Question:
My textboxes aren't aligning with my form properly at all. I'm using Bootstrap within ASP.NET MVC 4. As you can see I'm using the form-horizontal div but im not sure why my elements are appearing all out of line. How do I get the elements to align with the labels?
'''
<div class="form-horizontal">
@Html.ValidationSummary(true)
<div class="form-group">
@Html.Label("Please enter the Inventory No", new { @class = "control-label col-md-2" })
<div class="col-md-10">
@Html.TextBoxFor(model => model.Log.InventoryNo, new {maxlength = "10", autocomplete = "off"})
@Html.ValidationMessageFor(model => model.Log.InventoryNo)
<span class="help-block">Inventory No is physically located on the Inventory sticker device on the side of a device.</span>
</div>
</div>
<div class="form-group">
@Html.Label("Please add any keywords", new { @class = "control-label col-md-2" })
<div class="col-md-10">
@Html.TextAreaFor(model => model.Tags, new {autocomplete = "off", maxlength = "250"})
@Html.ValidationMessageFor(model => model.Tags)
<span class="help-block">Required: Enter the keywords of your fault description. For emample, Printer, Jammed, Paper and etc. </span>
</div>
</div>
<div class="form-group">
@Html.Label("Please enter a description of the fault", new { @class = "control-label col-md-2" })
<div class="col-md-10">
@Html.TextAreaFor(model => model.IncidentDescription, new {maxlength = "90"})
@Html.ValidationMessageFor(model => model.IncidentDescription)
</div>
</div>
'''
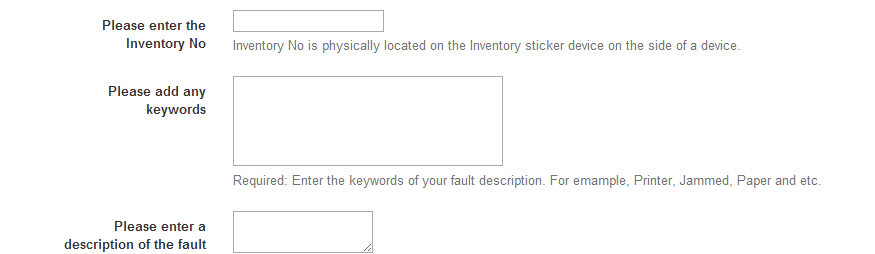
Answer: First I would add the 'form-control' class to your textboxes and textarea i.e
'''
@Html.TextBoxFor(model => model.Log.InventoryNo, new {maxlength = "10", autocomplete = "off", @class="form-control"})
....
@Html.TextAreaFor(model => model.Tags, new {autocomplete = "off", maxlength = "250", @class="form-control"})
'''
See here for more info on form-control:
<URL>
Secondly you need to add your labels within your column divs like this:
'''
<div class="form-group">
<div class="col-md-10">
@Html.Label("Please enter a description of the fault", new { @class = "control-label col-md-2" })
@Html.TextAreaFor(model => model.IncidentDescription, new {maxlength = "90"})
@Html.ValidationMessageFor(model => model.IncidentDescription)
</div>
</div>
'''
Here is a simple example here:
<URL>